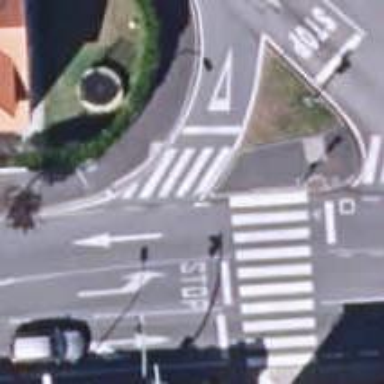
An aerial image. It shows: Uncontrolled crossing on the road.